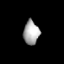
Tissue: lung
Cell type: T cells
Senescence score: 0.2187
Nuclear area (px): 365
Mean DAPI intensity: 171.808